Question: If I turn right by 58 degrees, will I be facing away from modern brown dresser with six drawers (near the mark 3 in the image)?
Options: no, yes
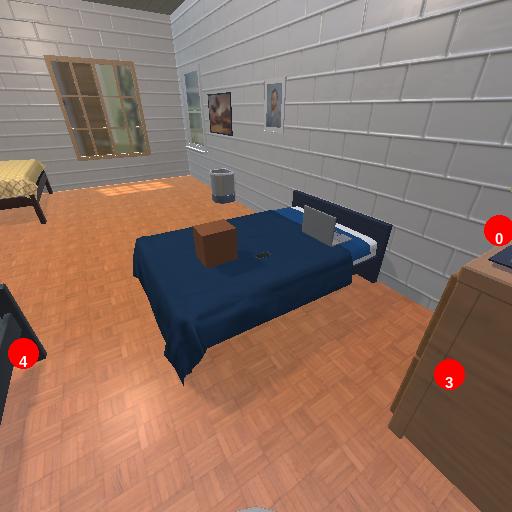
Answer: no